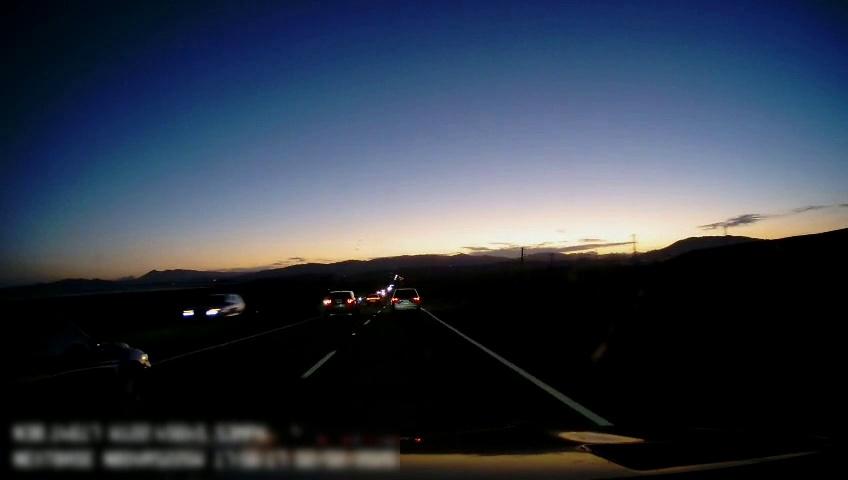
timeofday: Dusk/Dawn/Twilight
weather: Sunny
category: Drivable Space
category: Vehicles | Car
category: Vehicles | Car
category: Vehicles | SUV
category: Vehicles | SUV
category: Vehicles | Car
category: Lanes | Alternate Lane
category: Lanes | Current Lane
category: Lanes | Current Lane